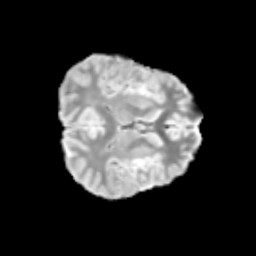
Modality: T2w
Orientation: axial
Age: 12
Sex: female
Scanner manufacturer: siemens
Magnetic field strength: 3 T
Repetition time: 3.8 s
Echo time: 0.07 s